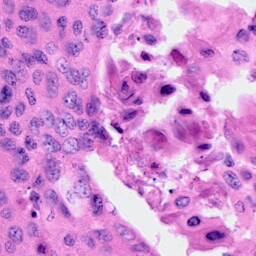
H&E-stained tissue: Cervix